Question: How do you do the fold/wrapping effect for <URL>?...is there a technical term for it?
I know I can easily go to view-source to check on the CSS, but I can't figure out which part does the little folding part (I circled in orange).
Or if I knew the tech term, I could look it up.

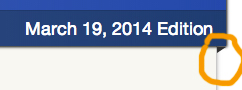
Answer: If you inspect the page in Chrome, you'll see it uses the following CSS selectors, which apply to the banner itself:
'''
#slider .slider .slide .box.top-right:before {
border-right: 9px solid transparent;
border-top: 6px solid #303030;
bottom: -6px;
right: 0;
}
#slider .slider .slide .box:before {
content: '';
height: 0;
position: absolute;
width: 0;
}
'''
So basically it's saying "before the div for the banner, put a pseudo-element with blank content with absolute positioning". And then also, the top selector is more specific, saying to position it on the bottom right, with a special border trick that gives the little triangle.
edit: people sometimes call that trick "CSS triangles".